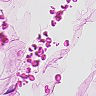
Metastatic tissue present: no